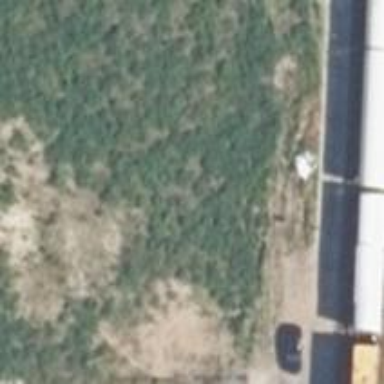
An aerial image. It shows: Abandoned railway spur.